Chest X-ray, PA view. Patient: 44 years old, sex F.
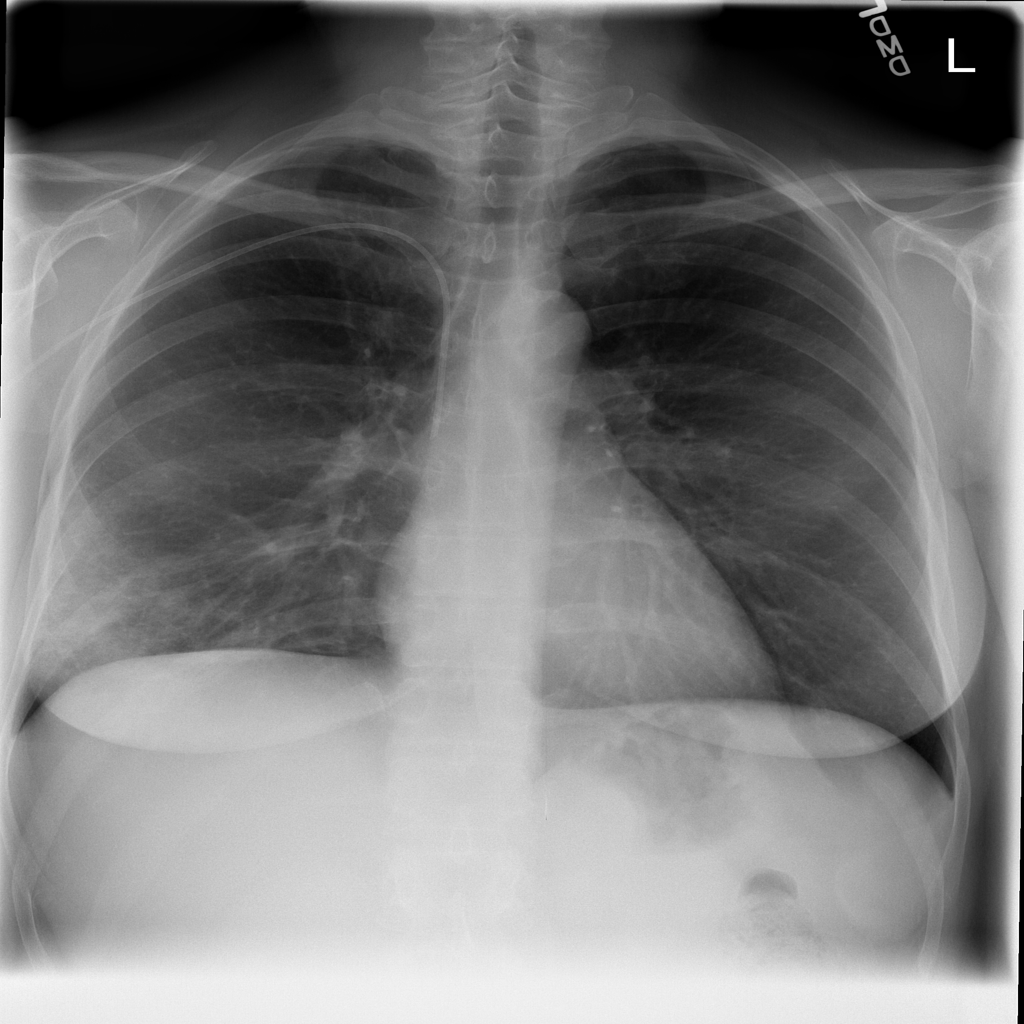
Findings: Infiltration